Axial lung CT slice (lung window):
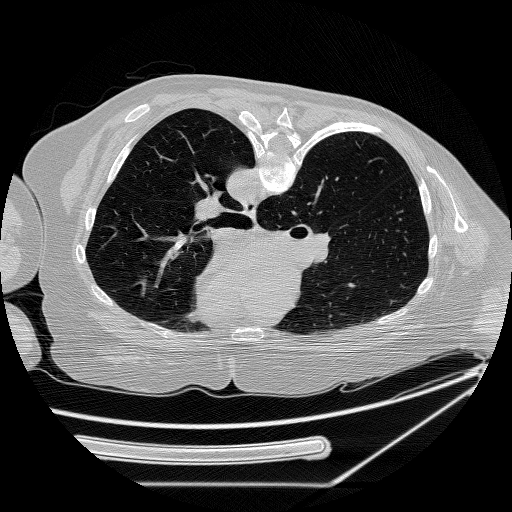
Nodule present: no